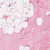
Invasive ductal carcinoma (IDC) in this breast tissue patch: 0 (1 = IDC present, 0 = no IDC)